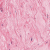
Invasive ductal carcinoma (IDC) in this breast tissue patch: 0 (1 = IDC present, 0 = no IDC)